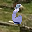
Label: 6